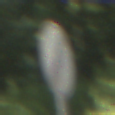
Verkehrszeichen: EndeSaemtlicherBegrenzungen
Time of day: Midday
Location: Outdoor (RoadRail)
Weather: Clear
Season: NotSpecified
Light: Natural